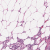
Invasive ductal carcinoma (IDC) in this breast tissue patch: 1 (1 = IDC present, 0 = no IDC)